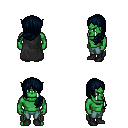
a pixel art fantasy rpg character, male body template, orc, green skin, black cape, teal pants, raven left-swept hairstyle, black shoes, four views (front, back, left, right), 2x2 character sprite sheet, small pixel art, hard edges, no anti-aliasing